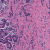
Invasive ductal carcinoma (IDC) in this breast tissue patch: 0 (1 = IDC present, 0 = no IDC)